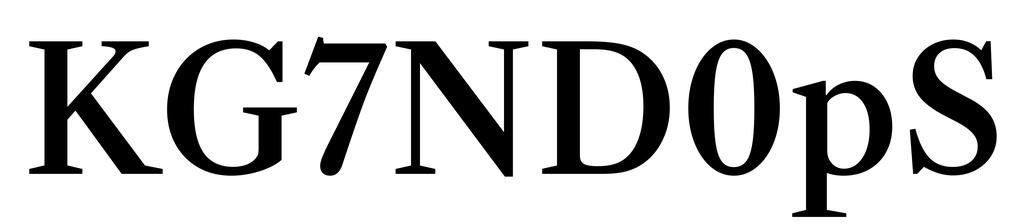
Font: LibreCaslonText_Medium